Question: In the program that I'm coding, I have to generate multiple lights sources and pass is to the shader. As this number is defined outside the shader, I though to pass it through an 'uniform int' and use this to declare the arrays size.
'''
uniform int numLights;
uniform vec4 ambientColor;
uniform vec4 specularColor;
uniform vec3 diffuseColor[numLights];
uniform vec3 vLightPosition[numLights];
'''
However, I'm getting a lot of errors now:

Can't I do that? The thing is that I was thinking of the possibility of changing the number of predefined lights and to forget to update the shader, for example. My attempt was to prevent that to happen.
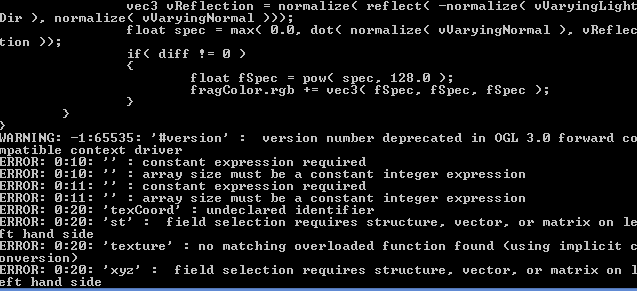
Answer: GLSL follows the C rule there, that array sizes must be known at compile time.
GLSL has a preprocessor but no means to supply preprocessor values other than as source code. So you'll need to generate the suitable '#define' statements as strings and supply them to 'glShaderSource' prior to supplying the source for that shader -- the calls to 'glShaderSource' accumulate all text passed to them prior to compilation so that's the same as prefixing the extra strings to your source file.
You'll then need to recompile each time you change the number of lights, not just supply a uniform.